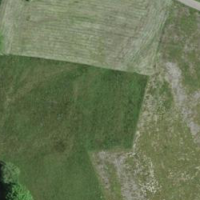
EUNIS habitat code: 25
Species observed at this site:
Gryllus campestris
Oedipoda caerulescens